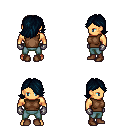
a pixel art fantasy rpg character, male body template, human, tanned skin, brown sleeveless shirt, teal pants, raven swoop hairstyle, metal gloves, brown shoes, four views (front, back, left, right), 2x2 character sprite sheet, small pixel art, hard edges, no anti-aliasing